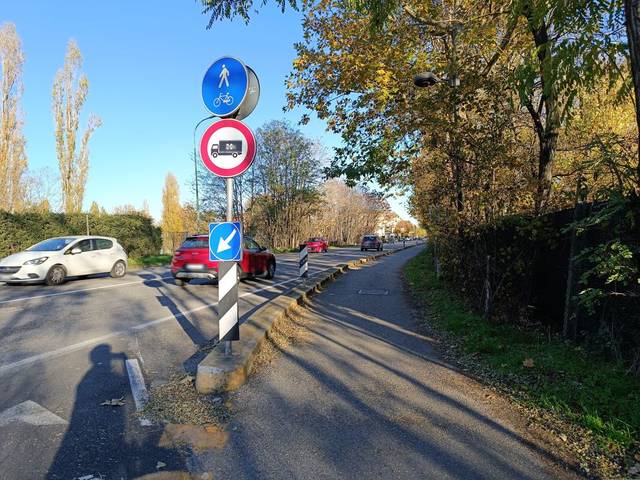
Region: Italy
Coordinates: 45.13, 9.997